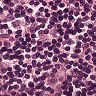
Metastatic tissue present: no